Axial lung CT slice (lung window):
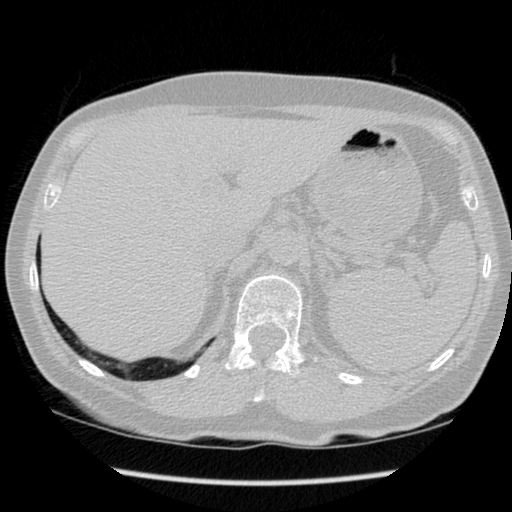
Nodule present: no